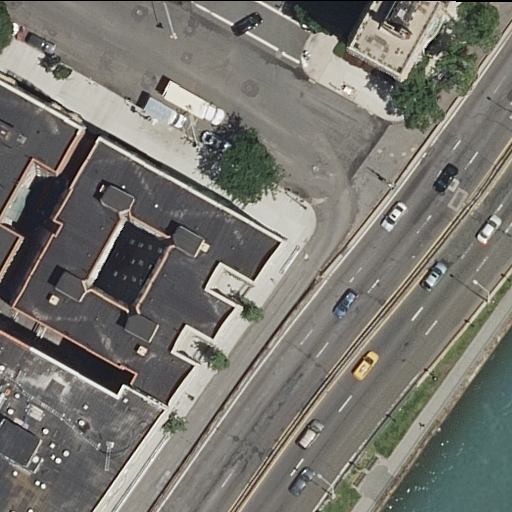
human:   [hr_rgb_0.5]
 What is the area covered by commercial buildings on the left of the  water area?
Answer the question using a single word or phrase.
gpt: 0m2

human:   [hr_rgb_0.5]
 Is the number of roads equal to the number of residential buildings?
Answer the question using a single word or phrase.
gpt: no

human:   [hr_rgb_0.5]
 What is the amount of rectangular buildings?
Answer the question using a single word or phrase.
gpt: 2

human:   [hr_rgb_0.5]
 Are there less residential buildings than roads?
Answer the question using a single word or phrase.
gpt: yes

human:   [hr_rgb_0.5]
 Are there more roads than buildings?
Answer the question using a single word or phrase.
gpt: yes

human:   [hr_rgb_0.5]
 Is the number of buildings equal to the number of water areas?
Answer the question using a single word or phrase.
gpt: no

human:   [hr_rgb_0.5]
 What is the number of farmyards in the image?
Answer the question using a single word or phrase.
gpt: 0

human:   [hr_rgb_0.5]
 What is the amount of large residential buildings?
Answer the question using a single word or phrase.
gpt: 2

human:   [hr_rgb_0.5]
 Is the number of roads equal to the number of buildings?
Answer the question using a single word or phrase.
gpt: no

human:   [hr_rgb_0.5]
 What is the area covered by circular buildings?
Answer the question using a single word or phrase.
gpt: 0m2

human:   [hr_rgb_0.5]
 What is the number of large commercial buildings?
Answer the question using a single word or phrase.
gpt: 0

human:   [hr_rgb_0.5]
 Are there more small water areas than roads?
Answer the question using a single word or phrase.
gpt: no

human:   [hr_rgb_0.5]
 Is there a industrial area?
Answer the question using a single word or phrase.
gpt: no

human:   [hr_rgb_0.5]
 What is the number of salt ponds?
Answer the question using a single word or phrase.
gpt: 0

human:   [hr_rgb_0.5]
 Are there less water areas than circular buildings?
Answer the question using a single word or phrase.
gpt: no

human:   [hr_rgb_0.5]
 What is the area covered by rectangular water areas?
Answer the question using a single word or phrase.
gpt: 517m2

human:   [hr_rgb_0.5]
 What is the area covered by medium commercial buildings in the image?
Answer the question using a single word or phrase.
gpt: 0m2

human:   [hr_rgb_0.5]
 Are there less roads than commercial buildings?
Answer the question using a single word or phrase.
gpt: no

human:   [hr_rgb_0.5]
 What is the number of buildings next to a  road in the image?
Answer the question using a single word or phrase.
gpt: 4

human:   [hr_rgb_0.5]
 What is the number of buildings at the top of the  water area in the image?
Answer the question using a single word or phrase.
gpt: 3

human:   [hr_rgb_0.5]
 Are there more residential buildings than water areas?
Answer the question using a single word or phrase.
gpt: yes

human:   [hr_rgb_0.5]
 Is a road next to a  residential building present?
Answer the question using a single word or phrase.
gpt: yes

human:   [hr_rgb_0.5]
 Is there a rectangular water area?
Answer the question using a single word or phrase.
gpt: yes

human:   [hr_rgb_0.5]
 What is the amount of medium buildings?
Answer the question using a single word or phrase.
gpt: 2

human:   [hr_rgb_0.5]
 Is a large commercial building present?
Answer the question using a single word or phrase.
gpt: no

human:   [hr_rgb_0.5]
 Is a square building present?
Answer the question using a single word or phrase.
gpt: no

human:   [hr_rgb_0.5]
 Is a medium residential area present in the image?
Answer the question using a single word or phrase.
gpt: no

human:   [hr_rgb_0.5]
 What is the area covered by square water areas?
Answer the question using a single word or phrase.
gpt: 0m2

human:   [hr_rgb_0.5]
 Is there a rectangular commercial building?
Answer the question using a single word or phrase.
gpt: no

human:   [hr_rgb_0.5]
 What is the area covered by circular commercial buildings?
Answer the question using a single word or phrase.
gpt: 0m2

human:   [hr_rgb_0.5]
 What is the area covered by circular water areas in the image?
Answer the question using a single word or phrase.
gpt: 0m2

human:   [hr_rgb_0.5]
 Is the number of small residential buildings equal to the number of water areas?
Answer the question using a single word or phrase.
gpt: no

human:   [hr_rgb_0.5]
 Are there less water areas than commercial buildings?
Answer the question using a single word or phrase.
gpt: no

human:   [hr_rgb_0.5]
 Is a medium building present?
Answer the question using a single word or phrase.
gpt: yes

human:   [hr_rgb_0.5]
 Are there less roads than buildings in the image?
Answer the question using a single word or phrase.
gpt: no

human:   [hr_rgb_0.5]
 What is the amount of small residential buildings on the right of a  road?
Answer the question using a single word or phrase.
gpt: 0